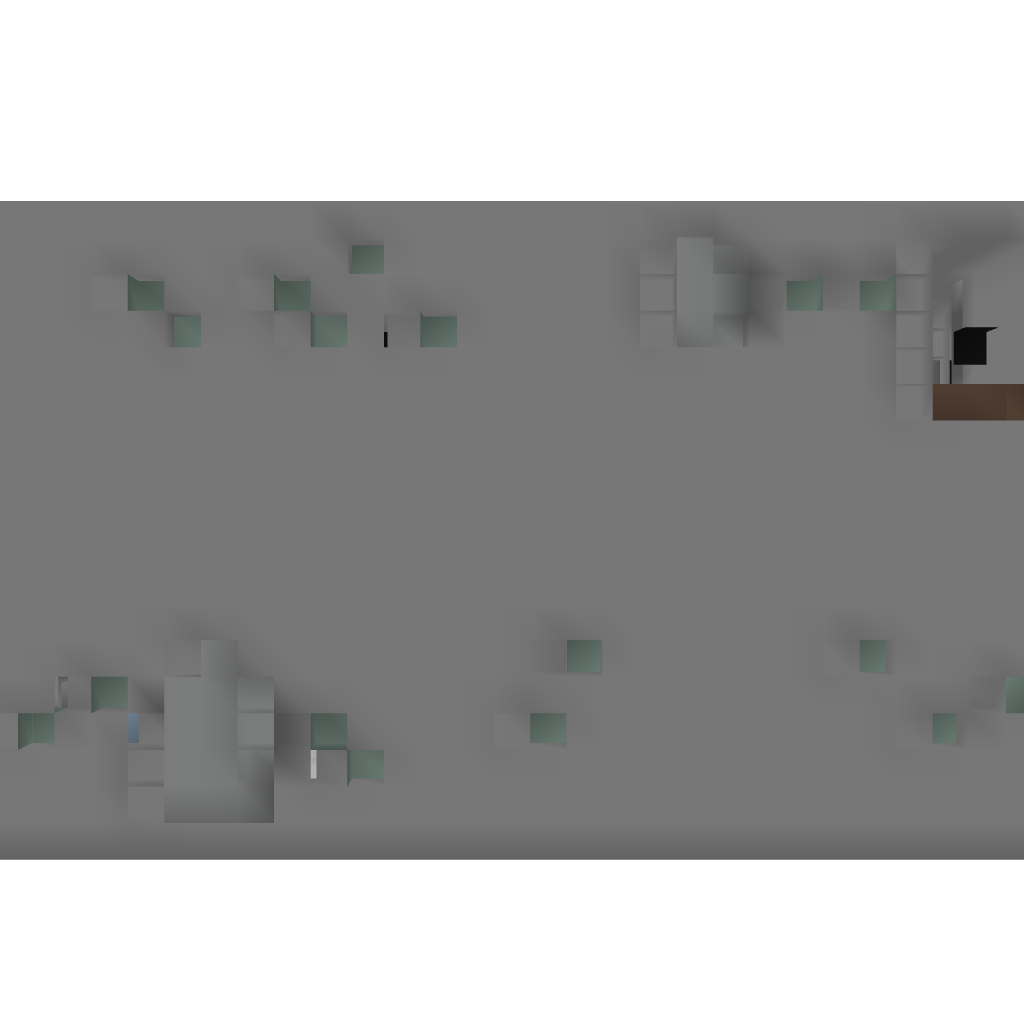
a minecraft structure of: Graveyard Dungeon